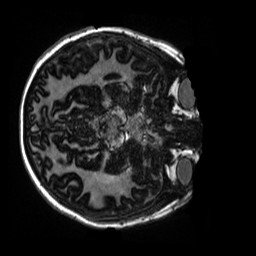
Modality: MP2RAGE
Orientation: axial
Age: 9
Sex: female
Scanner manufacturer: siemens
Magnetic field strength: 3 T
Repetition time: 4 s
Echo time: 0.00303 s